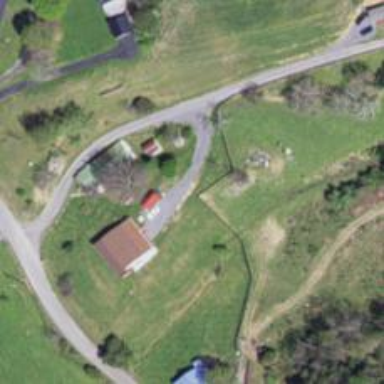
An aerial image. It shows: Driveway leading to service road.